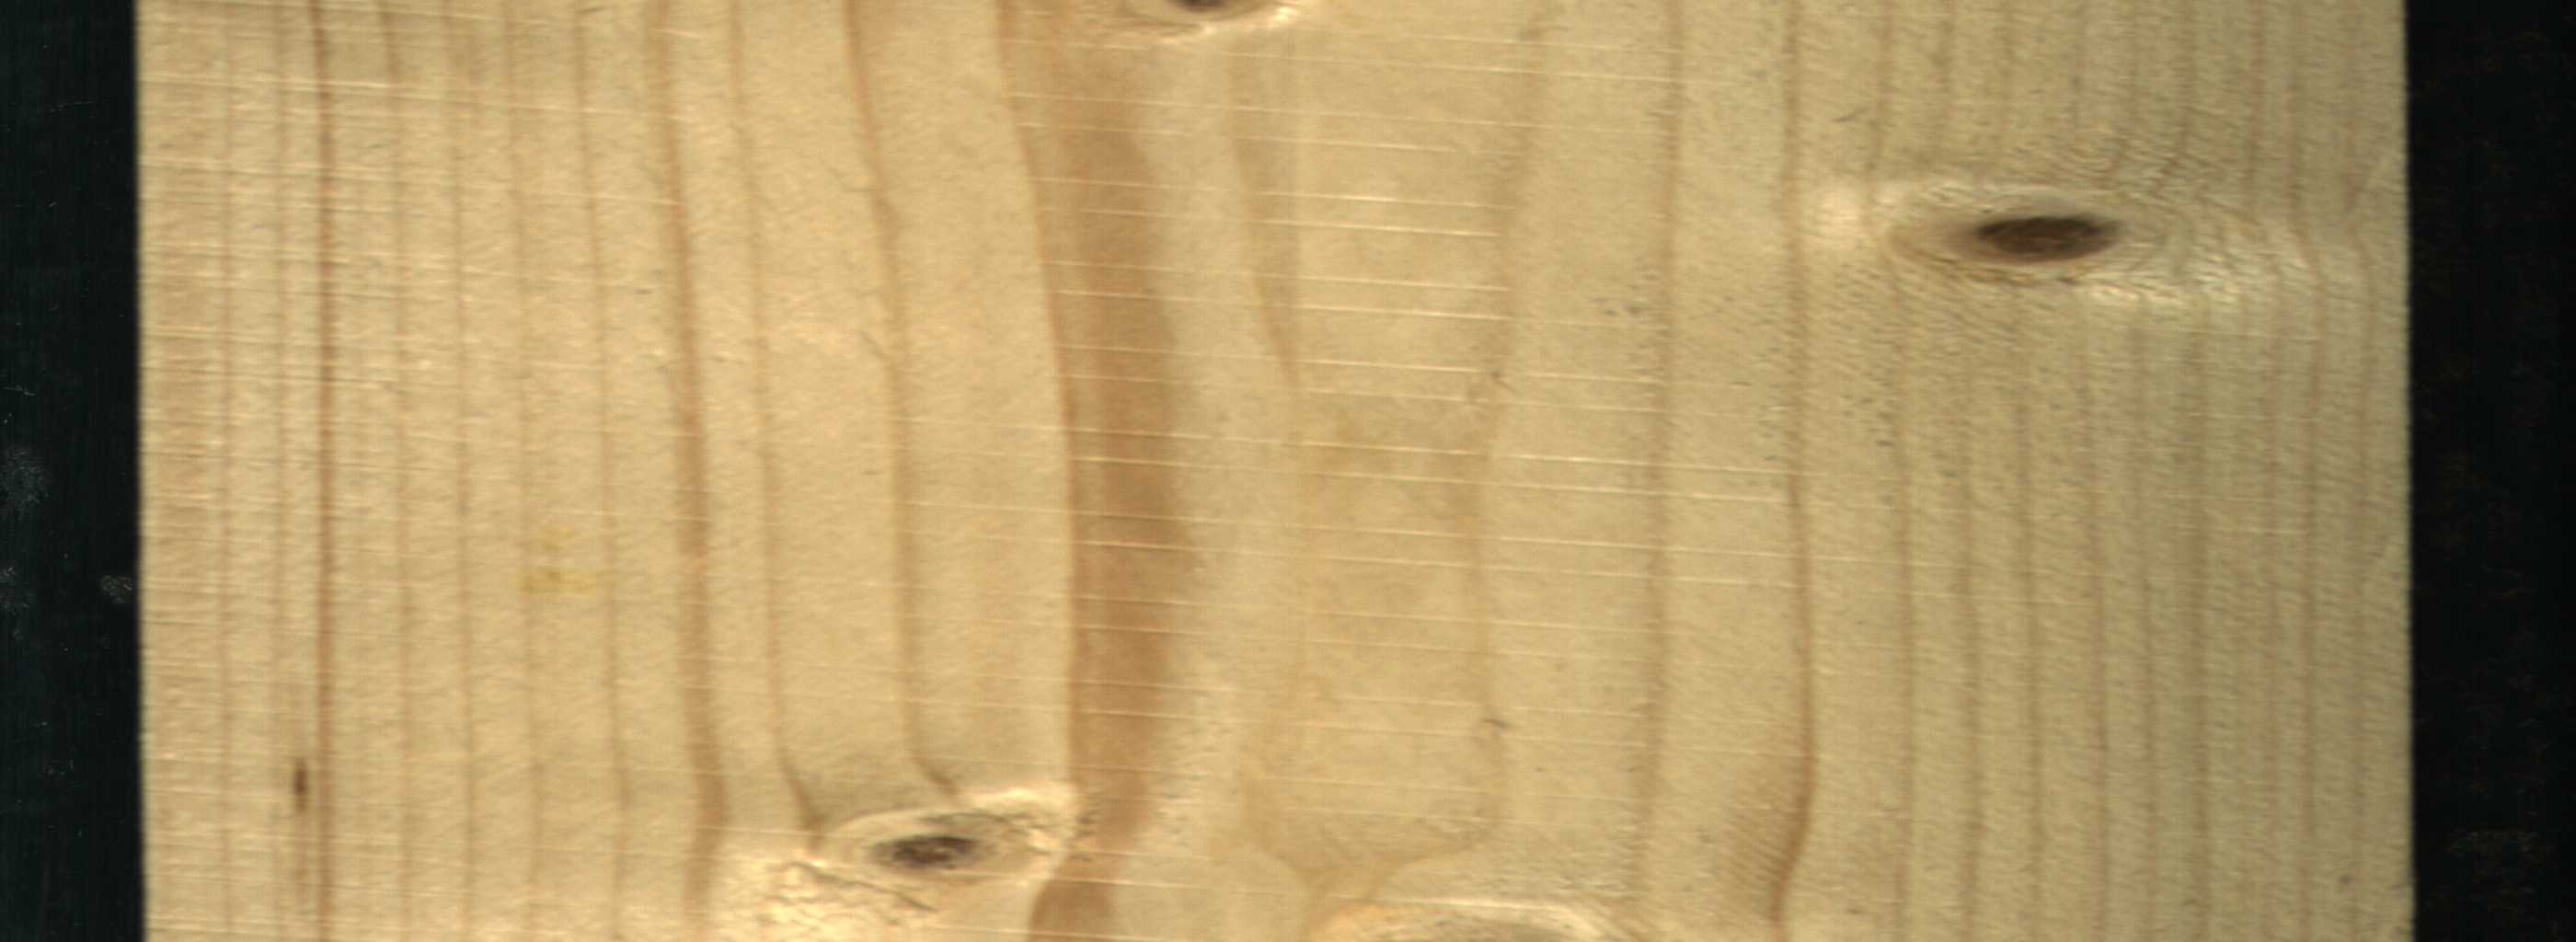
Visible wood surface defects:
Dead_Knot
Live_Knot
Live_Knot